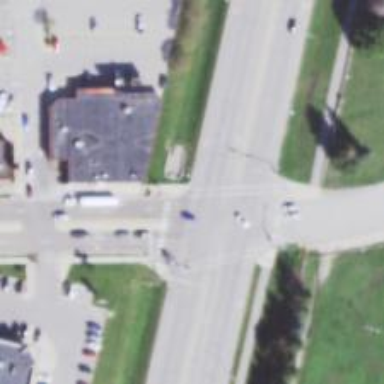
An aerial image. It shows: Unclassified asphalt road with separate sidewalk.